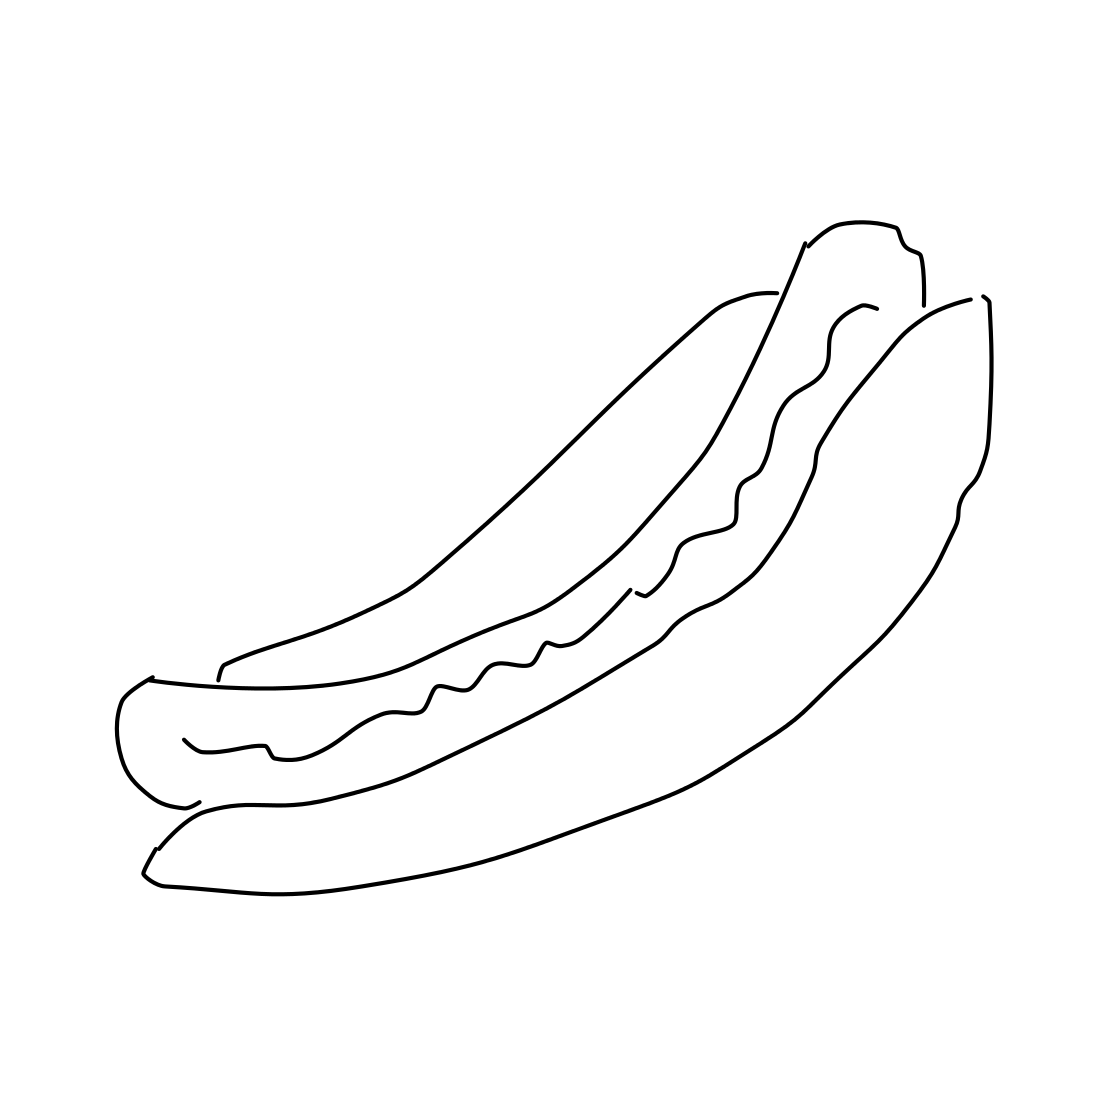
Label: hot-dog